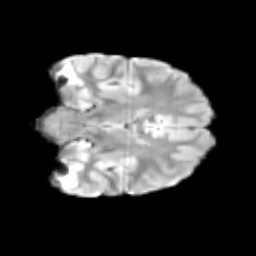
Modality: T2w
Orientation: coronal
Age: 9
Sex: male
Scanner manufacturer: siemens
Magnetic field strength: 3 T
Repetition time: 3.8 s
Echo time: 0.07 s